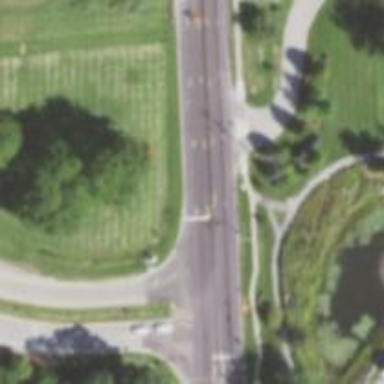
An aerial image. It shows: Asphalt road with primary link designation.